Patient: sex F, age 31
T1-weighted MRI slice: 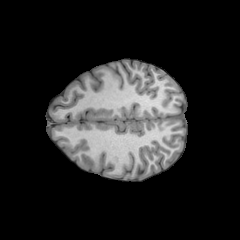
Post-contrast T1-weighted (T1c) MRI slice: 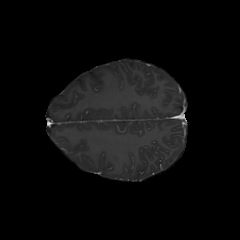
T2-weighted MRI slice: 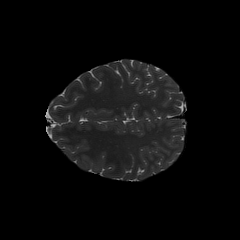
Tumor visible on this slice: no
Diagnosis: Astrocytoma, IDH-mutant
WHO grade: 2